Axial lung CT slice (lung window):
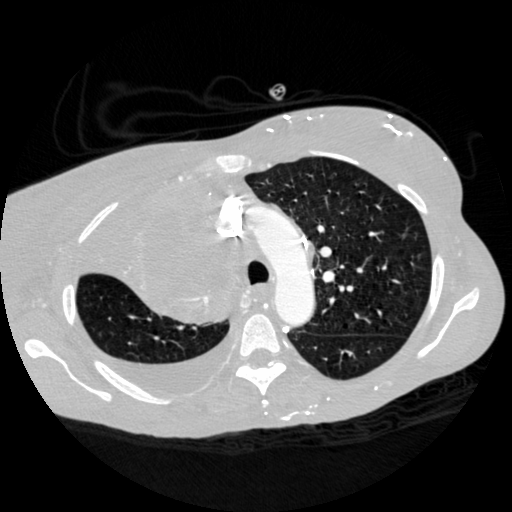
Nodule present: no